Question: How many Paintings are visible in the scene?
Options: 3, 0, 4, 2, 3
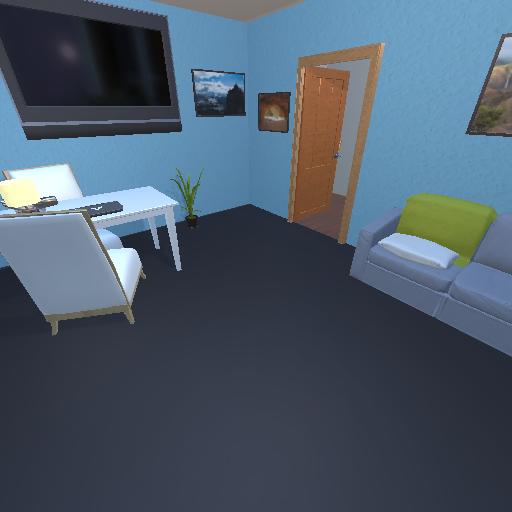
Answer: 3